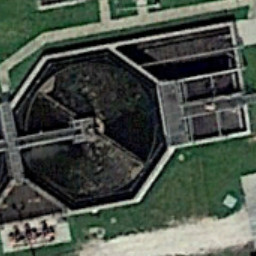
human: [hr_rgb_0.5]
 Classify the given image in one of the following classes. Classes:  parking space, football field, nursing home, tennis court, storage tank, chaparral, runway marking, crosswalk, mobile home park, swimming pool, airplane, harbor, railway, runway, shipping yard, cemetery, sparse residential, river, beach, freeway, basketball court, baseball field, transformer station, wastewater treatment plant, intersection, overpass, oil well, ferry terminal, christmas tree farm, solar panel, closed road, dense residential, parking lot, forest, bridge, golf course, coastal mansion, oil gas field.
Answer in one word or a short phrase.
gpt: wastewater treatment plant